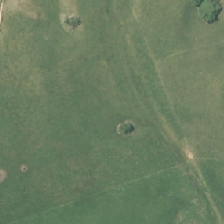
Land cover: high_producing_grassland